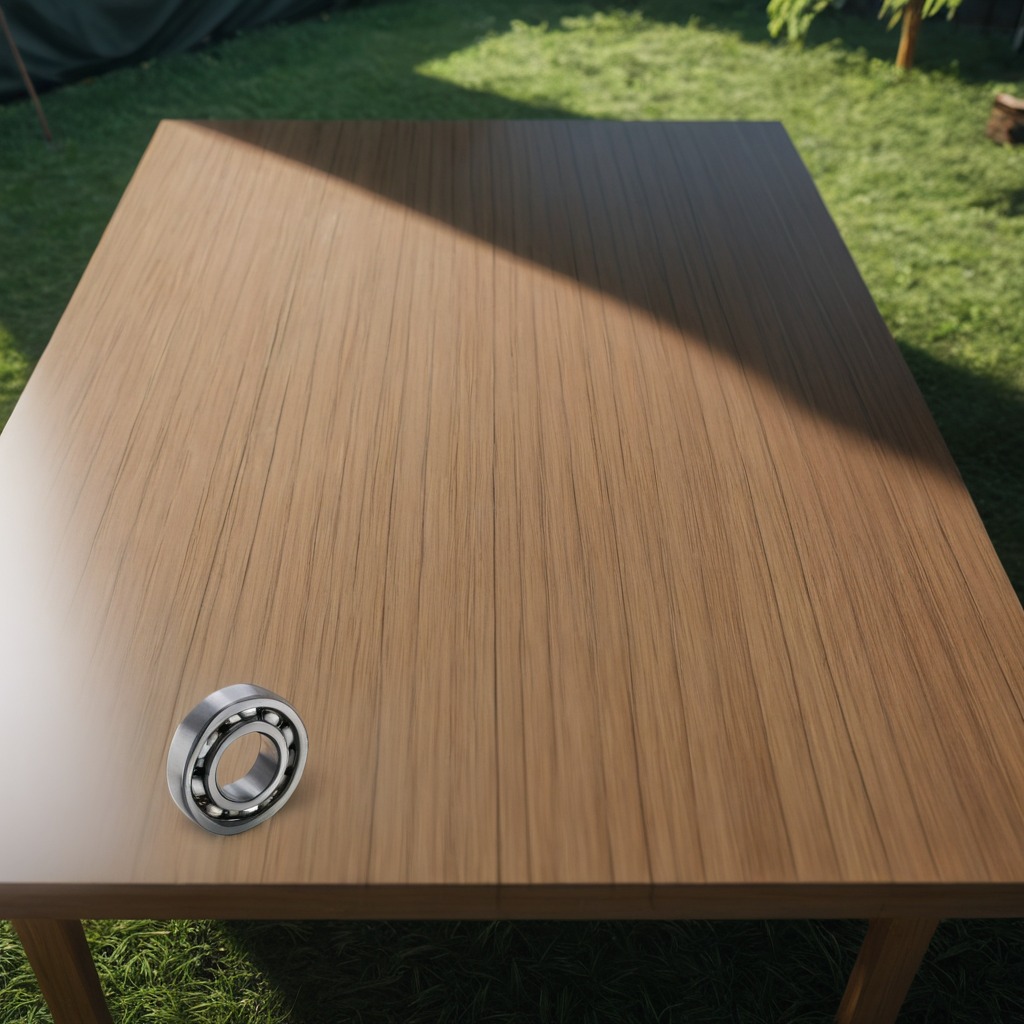
A metal ball bearing is lying on a wooden table inside a jungle field workshop tent.